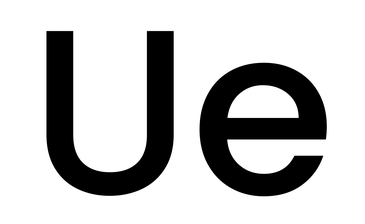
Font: Poppins-Medium